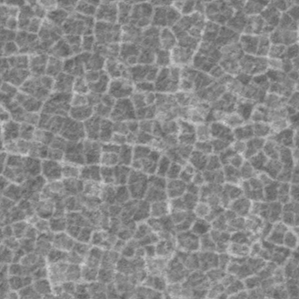
Label: frost